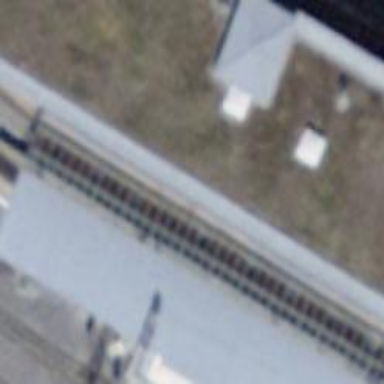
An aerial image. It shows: Narrow-gauge railway siding with electrified contact lines. It has one track.